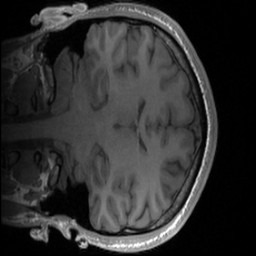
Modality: T1w
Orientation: coronal
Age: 24
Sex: male
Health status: healthy